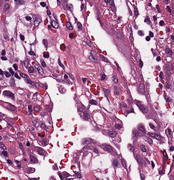
Tumor epithelial tissue: yes
Tumor-associated stroma tissue: yes
Normal tissue: no